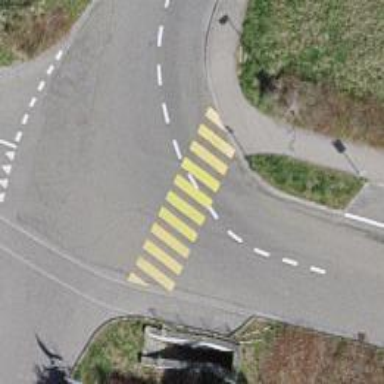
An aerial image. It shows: Zebra crossing on the road.